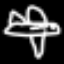
Label: airplane